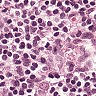
Metastatic tissue present: no